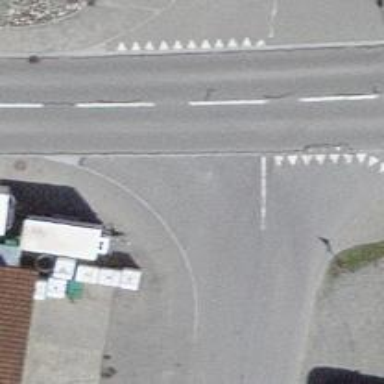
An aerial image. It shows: Road with "give way" sign.